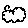
Label: cloud